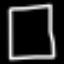
Label: square